Question: I have the following checkbox, in visual studio I have set it's flat property to TRUE, I want to make it's rectangle border thinner. How could I do that in windows api, WTL, ATL ? C++. Is there some sort of message that I can send to the dialog in order to do this?

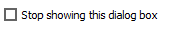
Answer: You can choose between control <URL> to take over visual presentation of the control. There is no dedicated message to adjust the thickness of the box.